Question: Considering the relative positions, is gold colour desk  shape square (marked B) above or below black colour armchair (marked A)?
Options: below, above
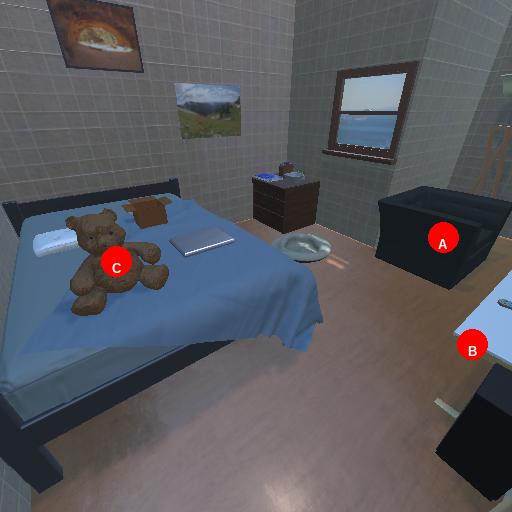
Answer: below